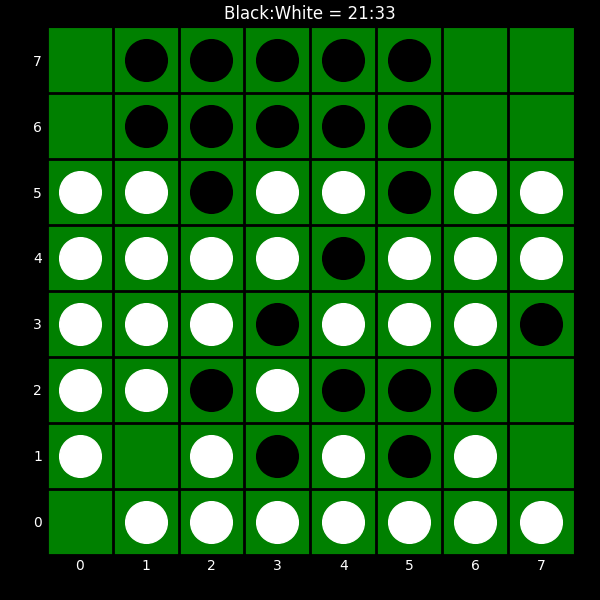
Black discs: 21
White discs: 33